Question: I entered several numbers to a red black tree. (41; 38; 31;
12; 19; 8) after deleting 8 and 12 (1st screenshot) it got into the type of the second screenshot. I can't understand why that 31 turn into red . Please help me with that ? If you could please mention the case related to that.
Thank you !

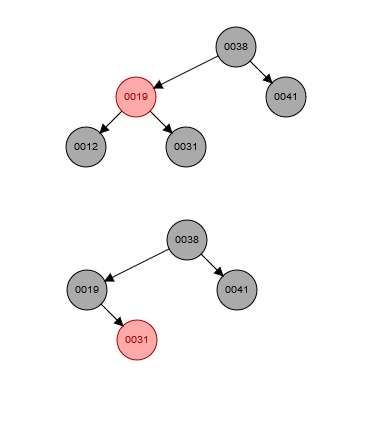
Answer: If you check the explanation of the removal algorithm on <URL>, you can map their naming of nodes to your tree as follows:
= 0012, the black node to remove
= a NIL leaf below 0012 (NILs are always considered to be black)
The article goes on to say about your actual case:
> The complex case is when both and are black. [...] We begin by replacing with its child . [...] We will this child (in its new position) , and its sibling (its new parent's other child) [...] we will also use for 's new parent, for 's left child, and for 's right child
So now we have after the removal, but before re-colouring:
<URL>
= 0019 (red)
= a NIL leaf, the left child of 0019
= 0031, the right child of 0019
The description identifies several cases, and the case at hand is the following one:
> and 's children are black, but is red. In this case, we simply exchange the colors of and .
The reason for this colour swap is explained:
> This does not affect the number of black nodes on paths going through , but it does add one to the number of black nodes on paths going through , making up for the deleted black node on those paths.
Recall that in Red Black trees this invariant must be maintained (<URL>:
> Every path from a given node to any of its descendant NIL nodes contains the same number of black nodes.
This invariant would have been violated if the above colour-swap were omitted.